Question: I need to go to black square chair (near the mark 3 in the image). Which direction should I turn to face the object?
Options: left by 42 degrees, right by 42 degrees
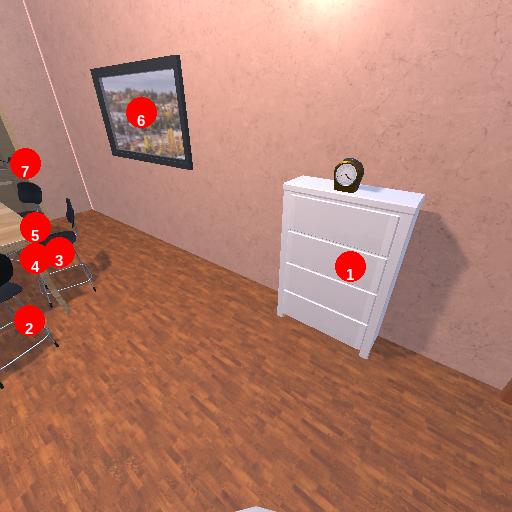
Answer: left by 42 degrees